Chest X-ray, PA view. Patient: 47 years old, sex M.
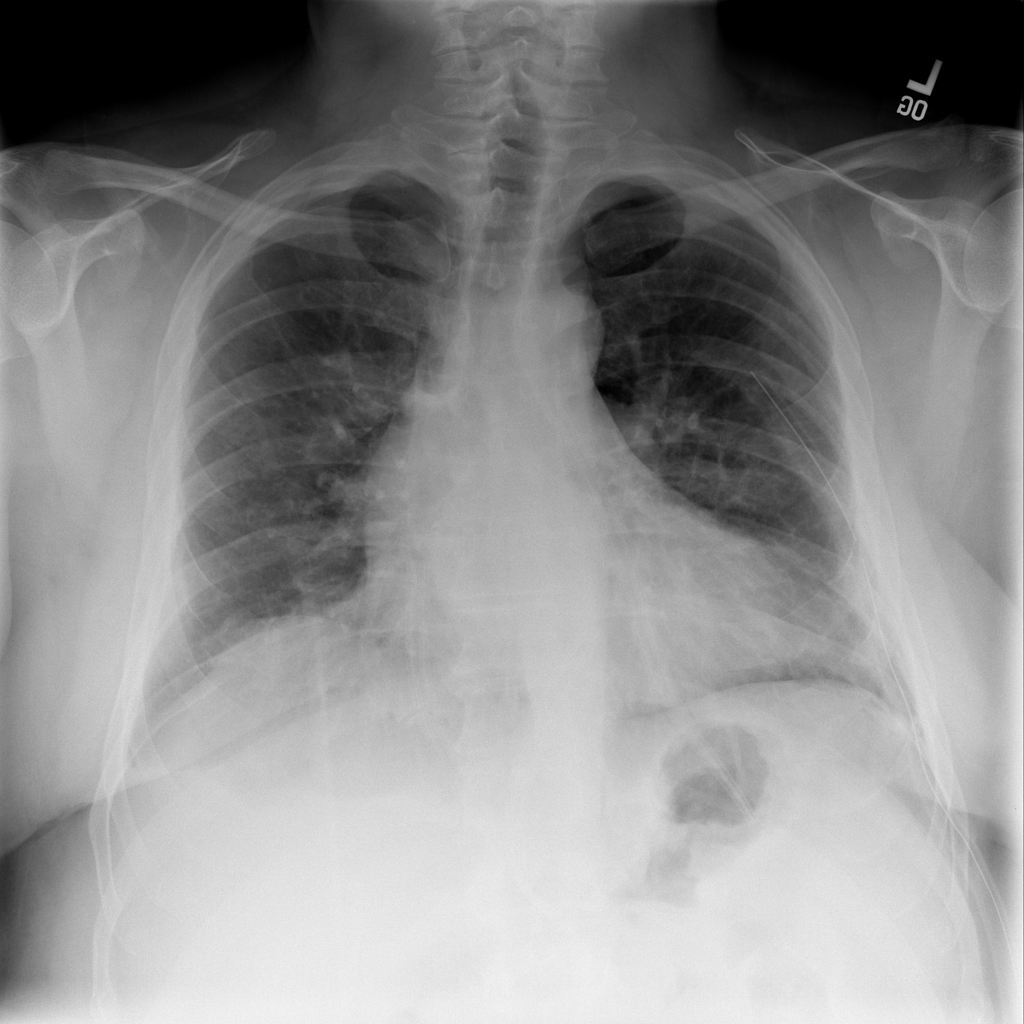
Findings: Pneumothorax